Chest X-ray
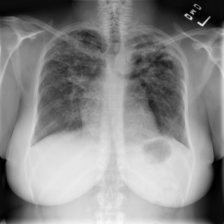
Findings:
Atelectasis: positive
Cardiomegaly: negative
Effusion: negative
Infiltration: positive
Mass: negative
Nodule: negative
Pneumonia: negative
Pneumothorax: negative
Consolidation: negative
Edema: negative
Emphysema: negative
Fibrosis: negative
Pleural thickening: negative
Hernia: negative